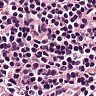
Metastatic tissue present: no